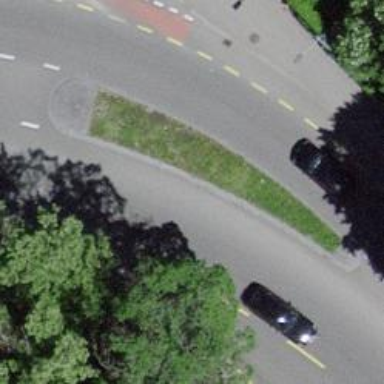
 there is cycle lane on the left and shared busway on the right."